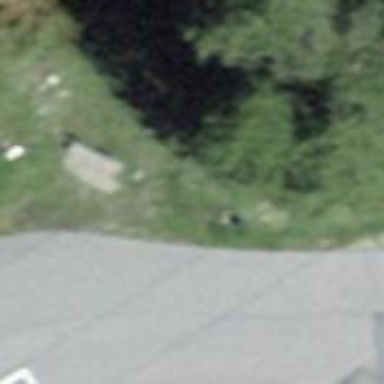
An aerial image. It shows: Bench.